Interaction volume radius: 10 \u00c5
Interaction volume height: 15 \u00c5
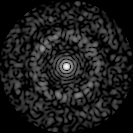
Disorder parameter: 0.8189